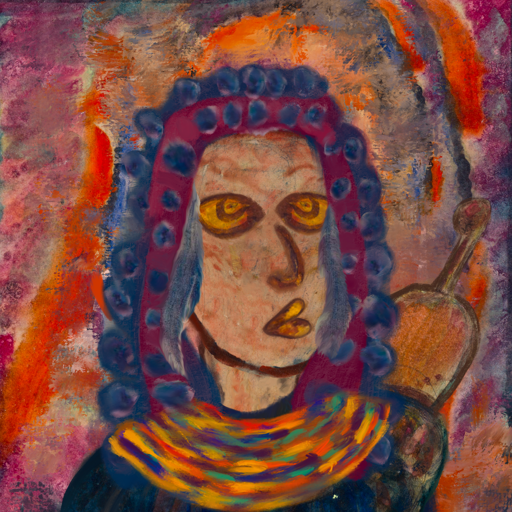
Background: Experience, Head And Neck Side: Orphan, Face Side: Comrade, Bust: Pipe, Hair Side: Hill_Girl, Head Accessory: Blank, Second Necklace: An_Impression_2, Necklace: Blank, Baby: Blank